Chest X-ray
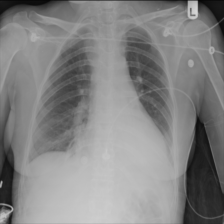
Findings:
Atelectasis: negative
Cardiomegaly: negative
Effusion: negative
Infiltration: negative
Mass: negative
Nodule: negative
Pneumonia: negative
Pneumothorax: negative
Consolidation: positive
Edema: negative
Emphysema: negative
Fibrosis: negative
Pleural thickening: negative
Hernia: negative